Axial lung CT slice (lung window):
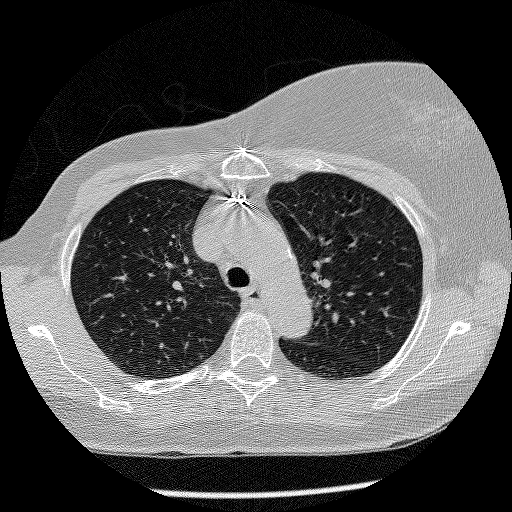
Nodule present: no